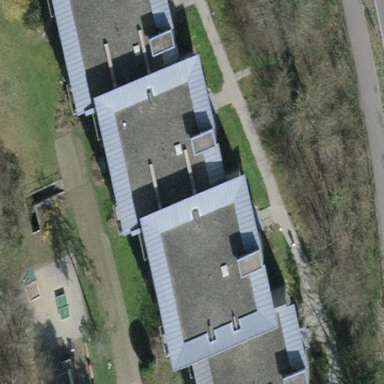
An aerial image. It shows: Building with flat roof.